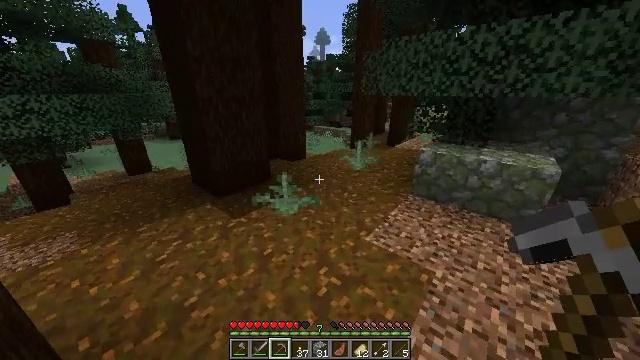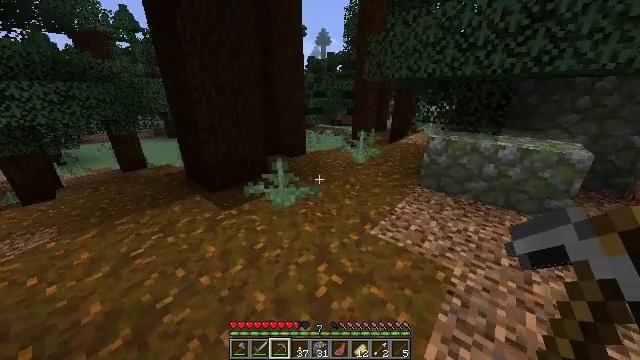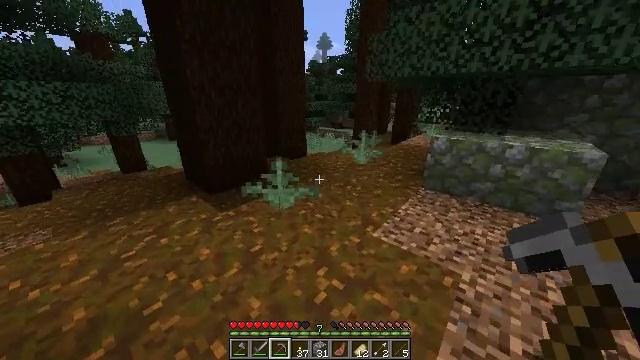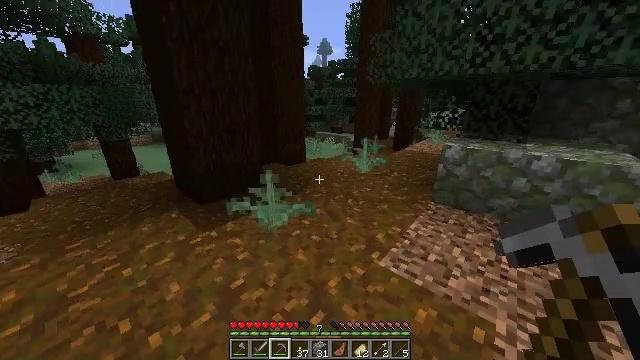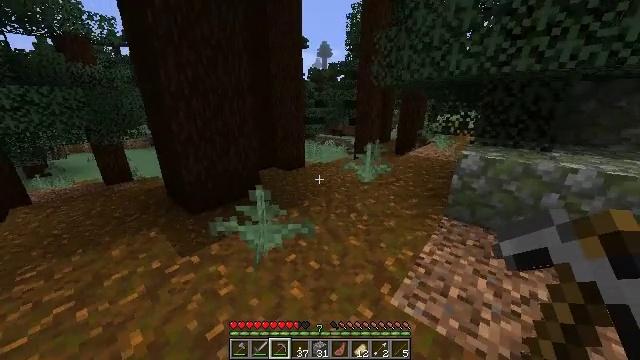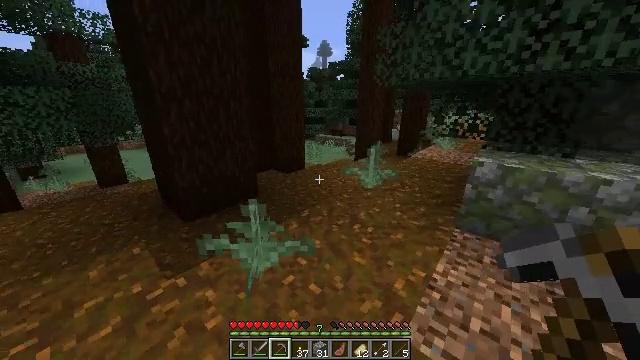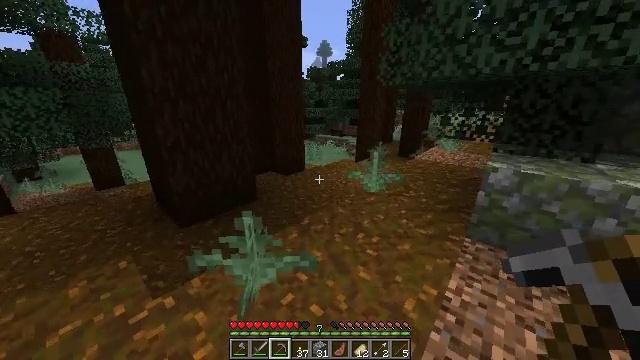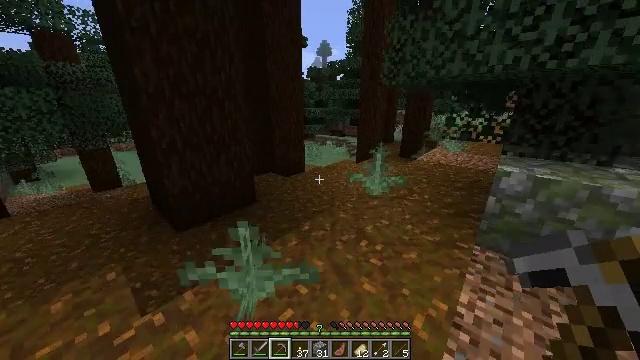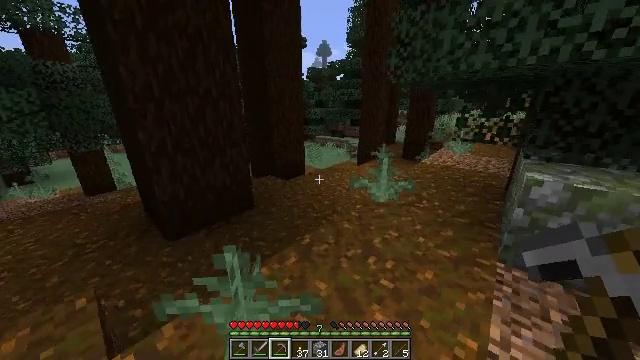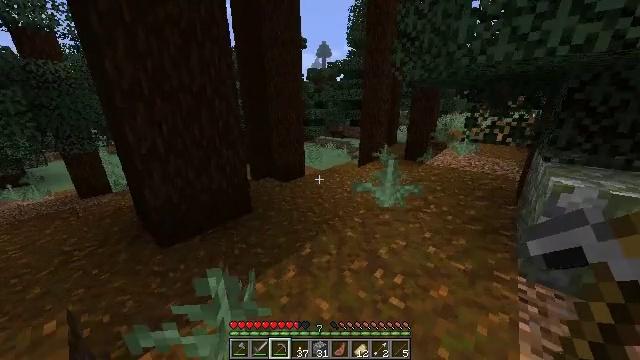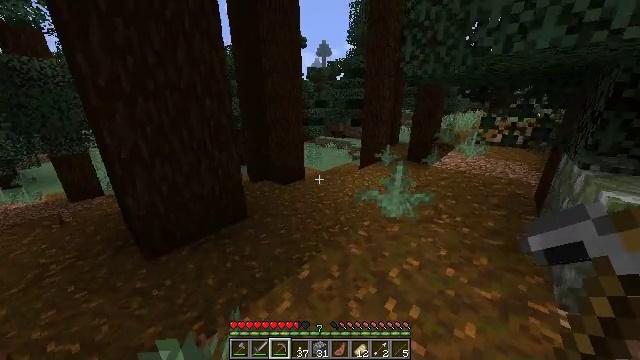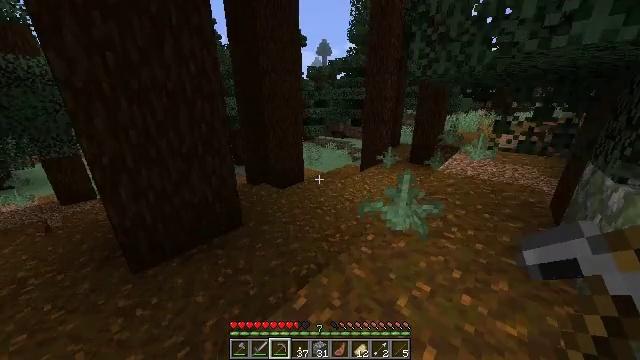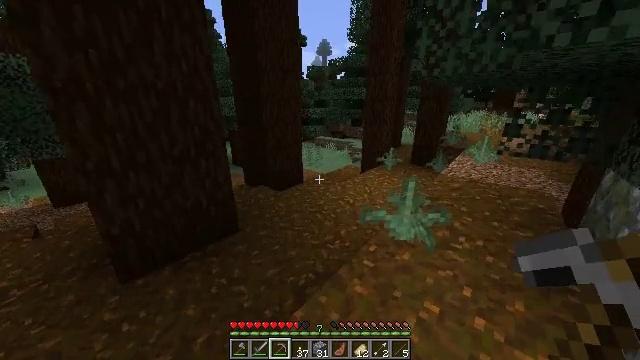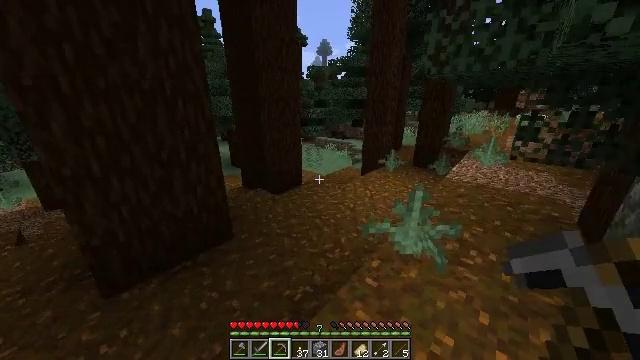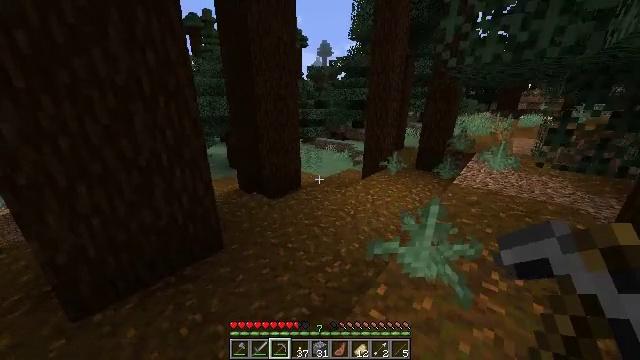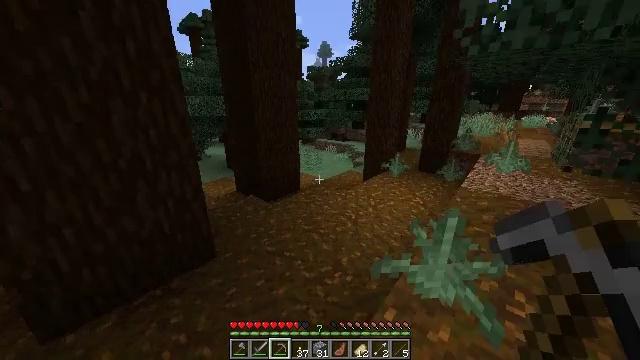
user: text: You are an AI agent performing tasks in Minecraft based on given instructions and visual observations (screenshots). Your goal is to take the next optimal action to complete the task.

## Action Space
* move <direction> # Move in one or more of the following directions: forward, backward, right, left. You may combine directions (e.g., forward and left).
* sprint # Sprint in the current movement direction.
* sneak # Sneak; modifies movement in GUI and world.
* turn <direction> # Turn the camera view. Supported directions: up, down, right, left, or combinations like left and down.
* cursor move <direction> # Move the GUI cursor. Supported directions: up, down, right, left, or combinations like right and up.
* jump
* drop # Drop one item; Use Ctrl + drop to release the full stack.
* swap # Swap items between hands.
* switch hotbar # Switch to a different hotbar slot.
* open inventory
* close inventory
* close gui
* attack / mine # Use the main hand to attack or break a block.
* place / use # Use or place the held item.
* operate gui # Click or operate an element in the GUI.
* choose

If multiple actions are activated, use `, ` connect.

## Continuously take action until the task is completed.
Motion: motion action
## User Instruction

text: Attack the large fern to gather it.
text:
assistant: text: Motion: move forward, sprint
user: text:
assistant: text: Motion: move forward, sprint
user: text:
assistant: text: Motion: move forward, sprint
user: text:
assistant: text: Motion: move forward, sprint
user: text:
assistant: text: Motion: move forward, sprint
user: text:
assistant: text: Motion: move forward, sprint
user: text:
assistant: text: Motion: move forward, sprint
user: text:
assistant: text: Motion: move forward, sprint
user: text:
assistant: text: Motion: move forward, sprint
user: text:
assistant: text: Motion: move forward, sprint
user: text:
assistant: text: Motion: move forward, sprint
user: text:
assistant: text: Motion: move forward, sprint
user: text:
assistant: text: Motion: move forward, sprint
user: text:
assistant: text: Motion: move forward, sprint
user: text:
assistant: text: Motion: move forward, sprint
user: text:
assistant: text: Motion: move forward, sprint
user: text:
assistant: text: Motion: move forward, sprint
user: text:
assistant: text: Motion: move forward, sprint
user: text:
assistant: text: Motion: move forward, sprint
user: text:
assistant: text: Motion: move forward, sprint
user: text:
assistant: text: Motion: move forward, sprint
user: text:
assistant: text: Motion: move forward, sprint
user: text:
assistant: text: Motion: move forward, sprint
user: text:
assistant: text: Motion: move forward, sprint
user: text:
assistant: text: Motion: move forward, sprint
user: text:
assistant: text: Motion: move forward, sprint
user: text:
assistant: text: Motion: move forward, sprint
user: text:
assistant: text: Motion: move forward, sprint
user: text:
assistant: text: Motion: move forward, sprint
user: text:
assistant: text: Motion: move forward, sprint